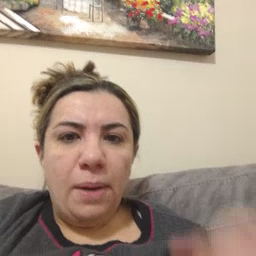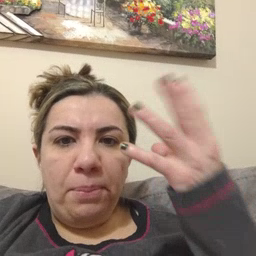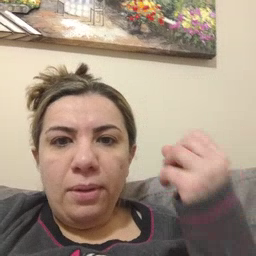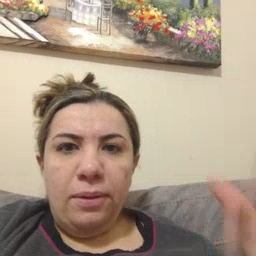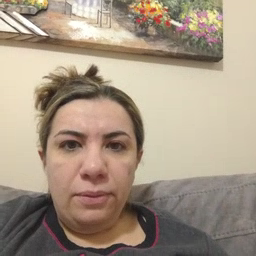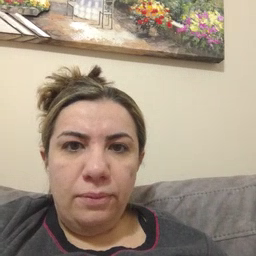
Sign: many